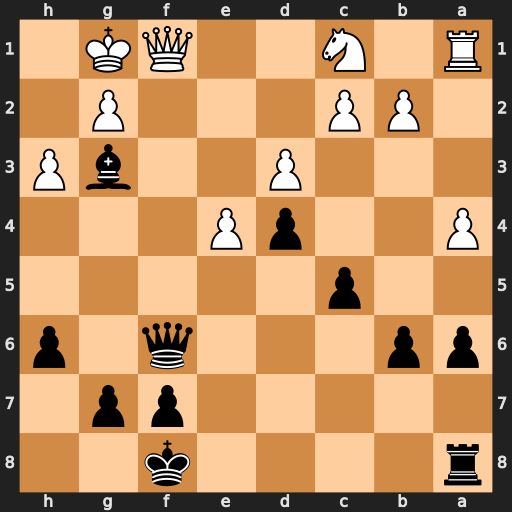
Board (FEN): r4k2/5pp1/pp3q1p/2p5/P2pP3/3P2bP/1PP3P1/R1N2QK1
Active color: b
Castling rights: -
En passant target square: -
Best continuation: Bh2+ Kxh2 Qxf1